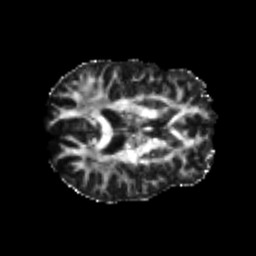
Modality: FA
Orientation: axial
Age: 25
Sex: male
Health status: healthy
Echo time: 0.074 s